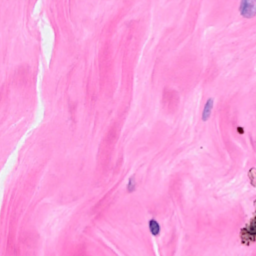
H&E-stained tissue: Breast